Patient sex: F
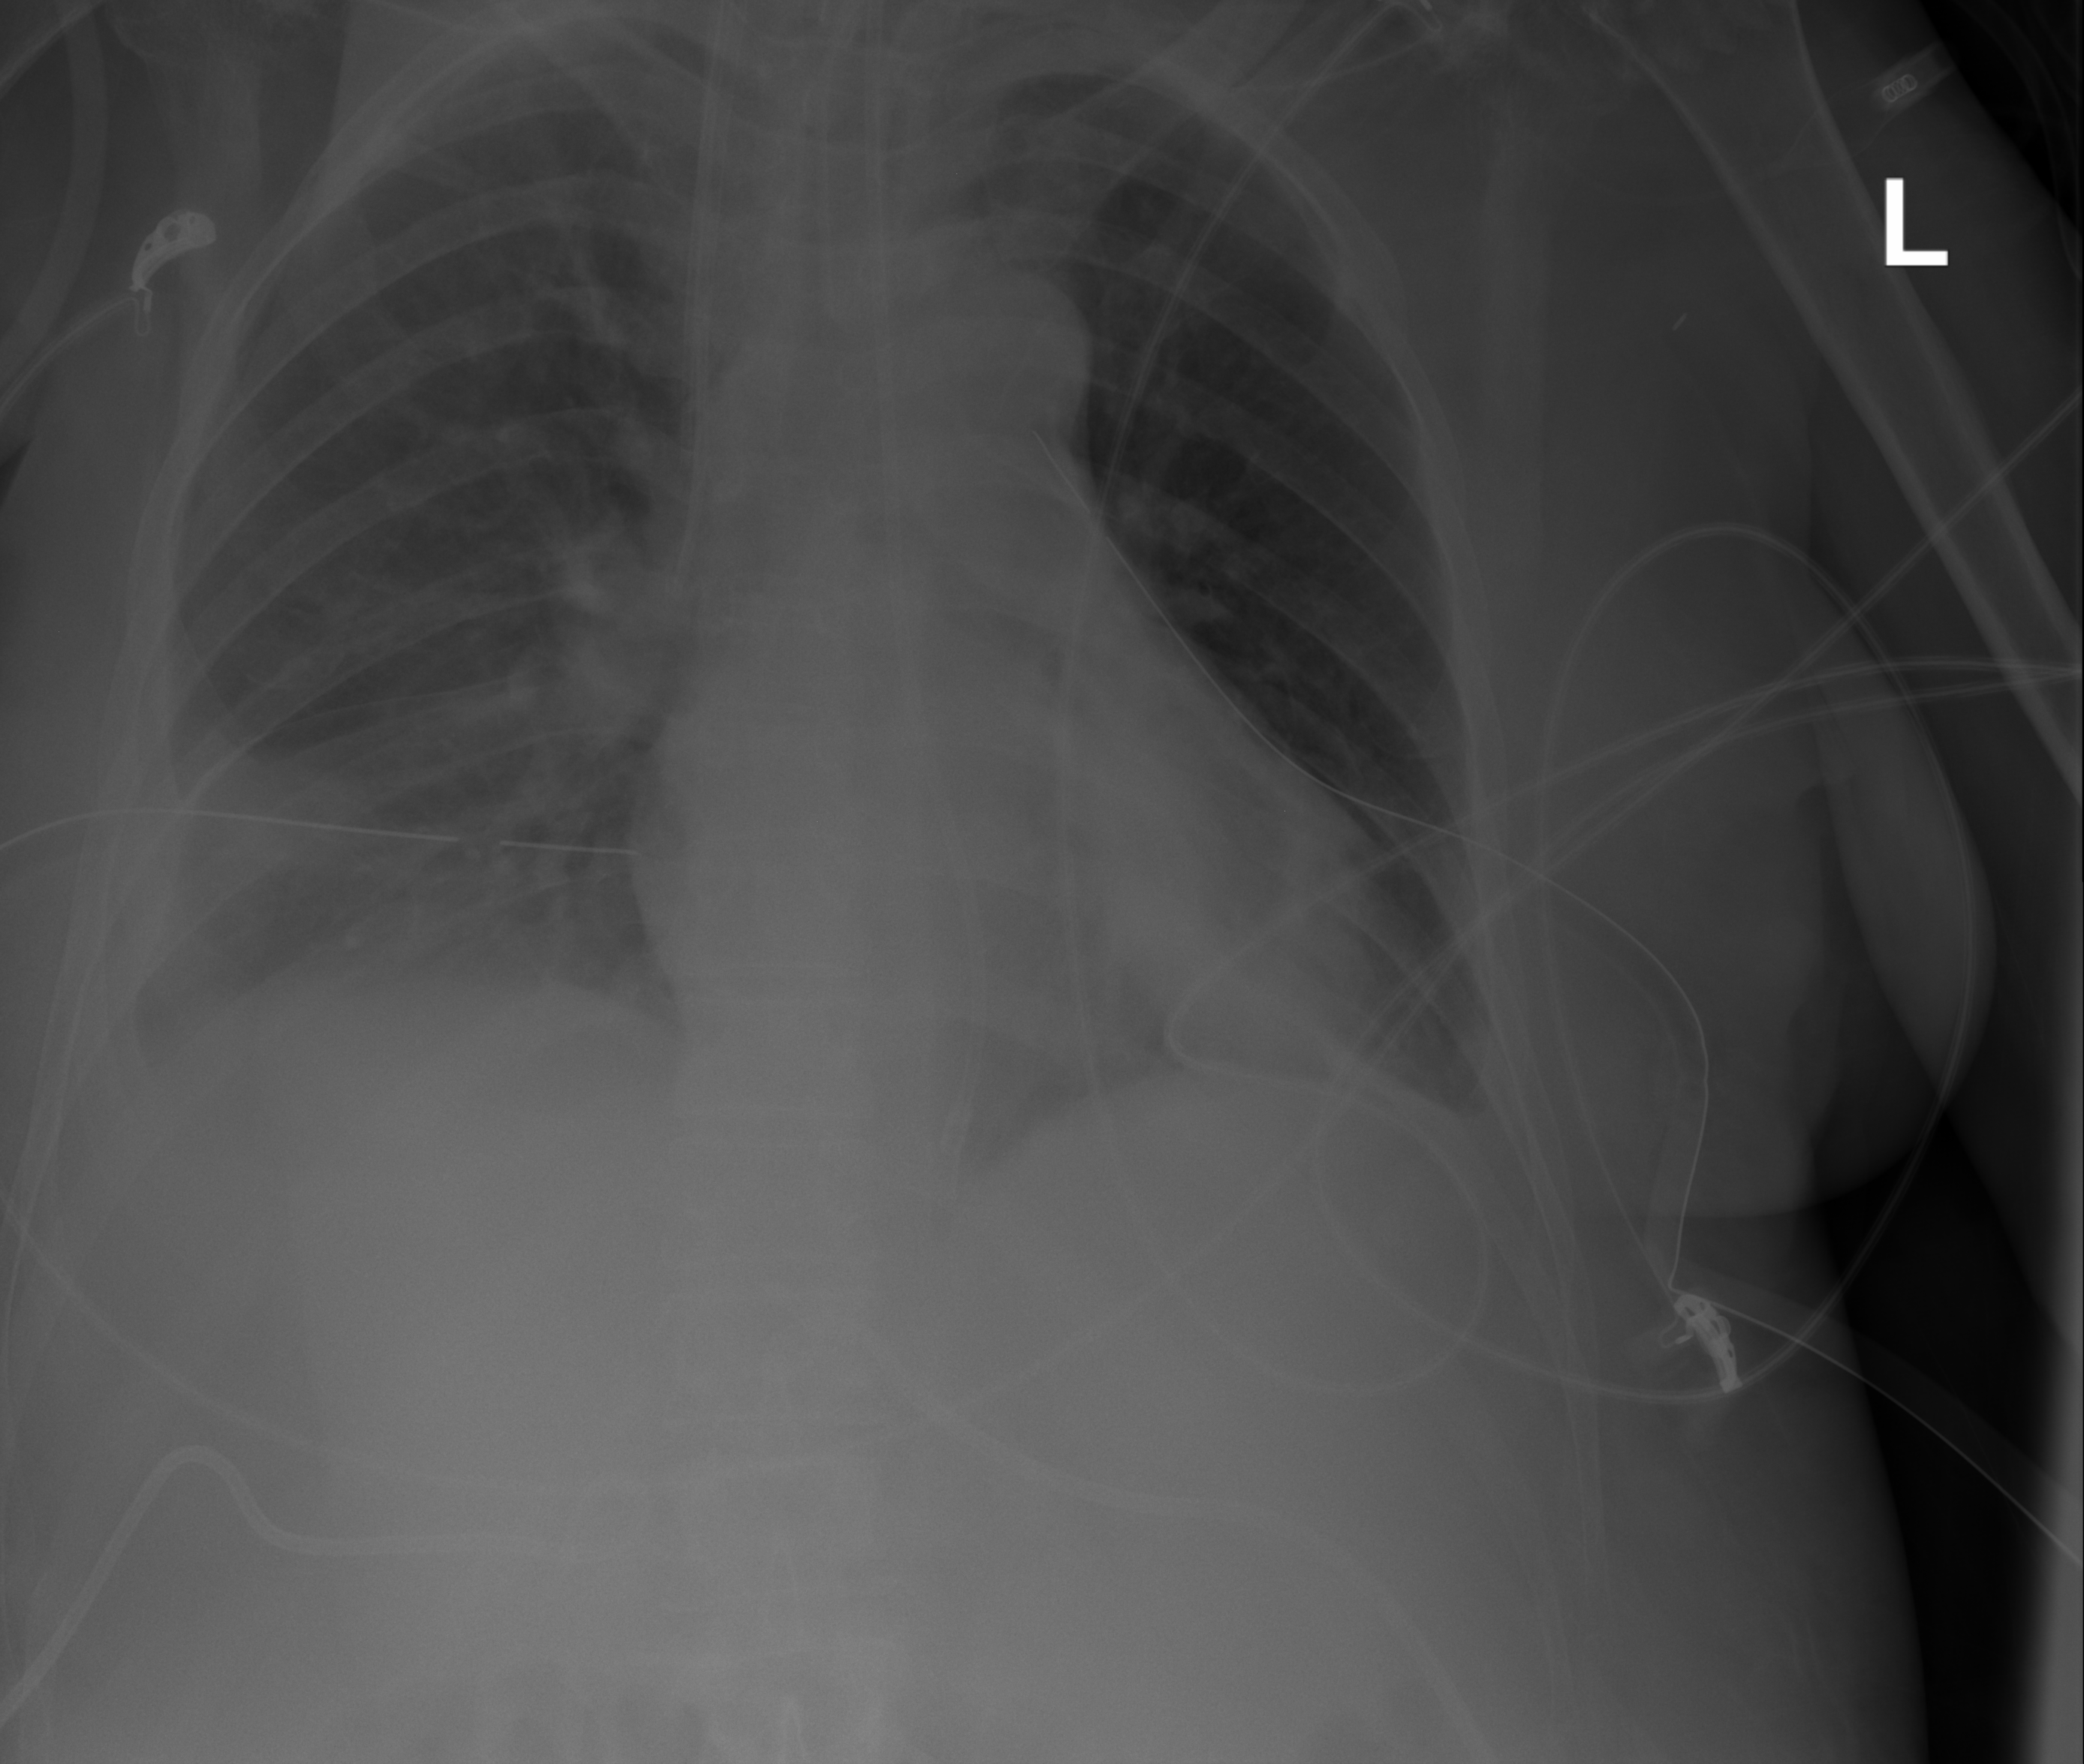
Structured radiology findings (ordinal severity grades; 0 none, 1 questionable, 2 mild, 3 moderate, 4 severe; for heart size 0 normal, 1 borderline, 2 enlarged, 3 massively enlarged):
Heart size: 1
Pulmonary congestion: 0
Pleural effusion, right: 3
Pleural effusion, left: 2
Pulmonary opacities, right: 0
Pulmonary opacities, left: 0
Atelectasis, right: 2
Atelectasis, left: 2